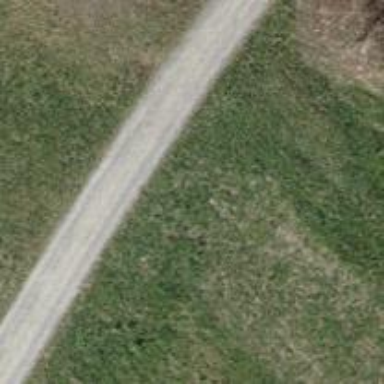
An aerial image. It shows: Compacted track with grade2 level.